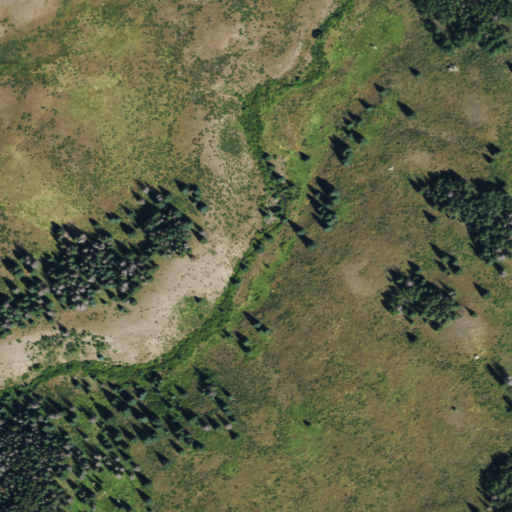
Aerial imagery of valley in Colorado named Apache Canyon containing shrub, evergreen forest, deciduous forest, and woody wetlands